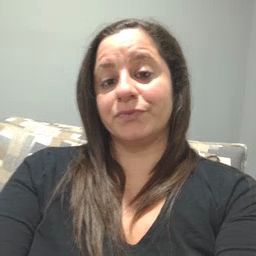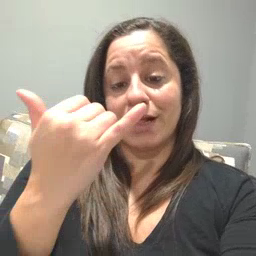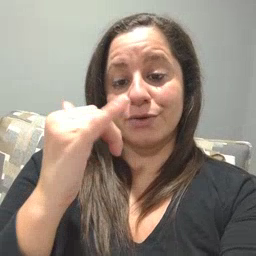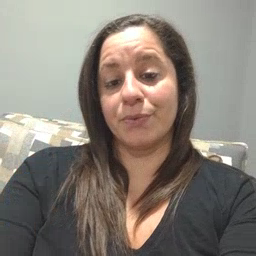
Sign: yellow